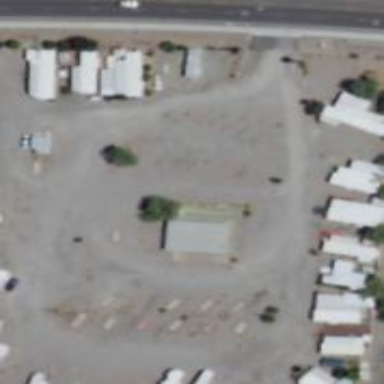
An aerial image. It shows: Caravan site with sanitary dump station for travelers.